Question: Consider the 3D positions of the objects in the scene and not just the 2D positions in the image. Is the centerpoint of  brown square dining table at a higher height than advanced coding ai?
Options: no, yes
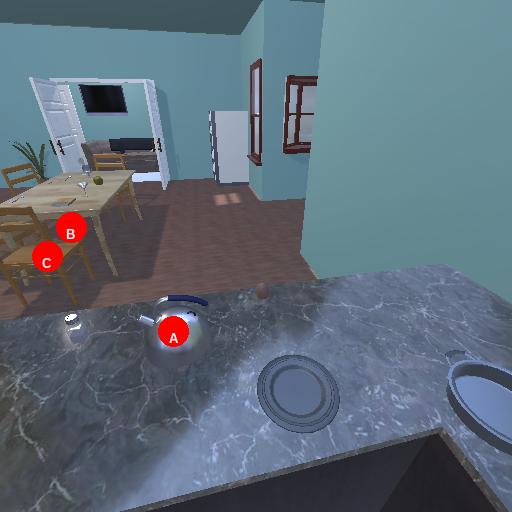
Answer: no